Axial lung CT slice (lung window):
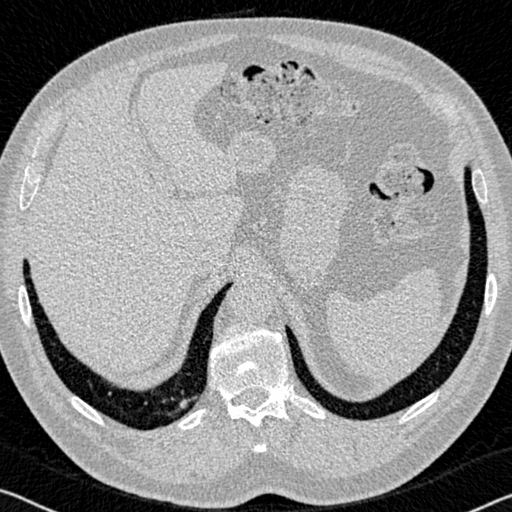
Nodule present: no